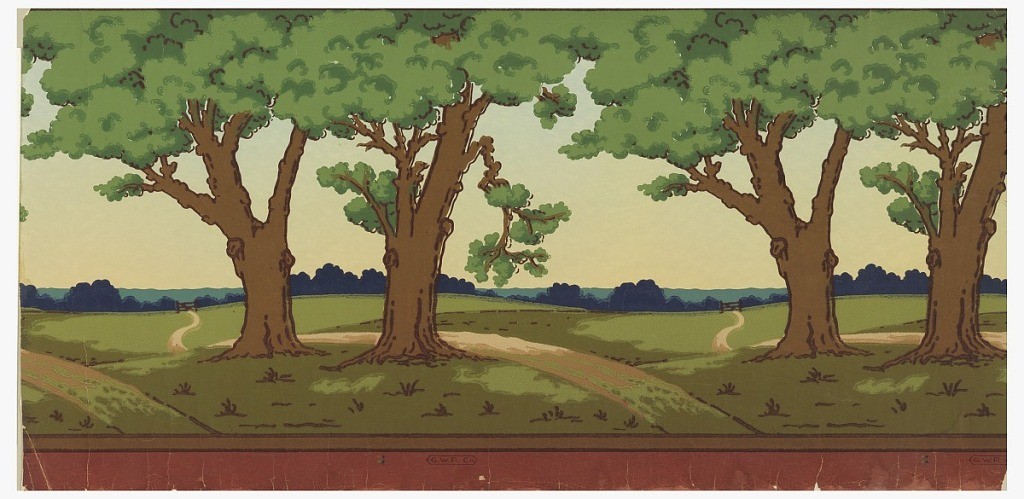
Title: Frieze
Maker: Gledhill Wall Paper Co., New York, New York, founded 1900
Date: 1900–05
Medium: Machine-printed, distemper colors
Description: Landscape frieze; Flat meadow with hills in far distance; repeating pair of oak trees in foreground. Stamped on upper margin: Gledhill Wall Paper Company. New York, N.Y.; on reverse: Frieze No. 1242 AA/ 30 Inch Ingrains. --WR